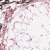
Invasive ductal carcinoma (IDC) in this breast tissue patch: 0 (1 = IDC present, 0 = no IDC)